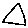
Label: triangle